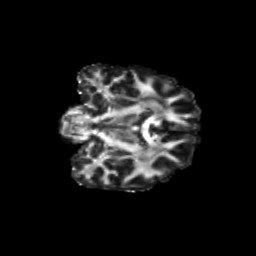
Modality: FA
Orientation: coronal
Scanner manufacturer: siemens
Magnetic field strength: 3 T
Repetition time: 9.2 s
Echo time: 0.084 s